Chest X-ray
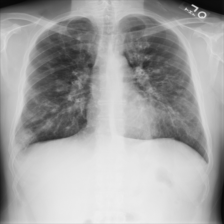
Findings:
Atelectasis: negative
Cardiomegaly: negative
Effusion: negative
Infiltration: positive
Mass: negative
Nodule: negative
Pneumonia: positive
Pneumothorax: negative
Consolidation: negative
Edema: negative
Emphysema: negative
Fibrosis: positive
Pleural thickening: negative
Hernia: negative